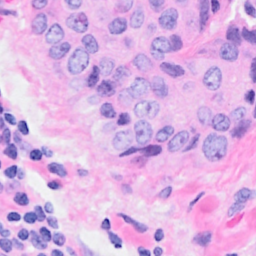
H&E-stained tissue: Breast